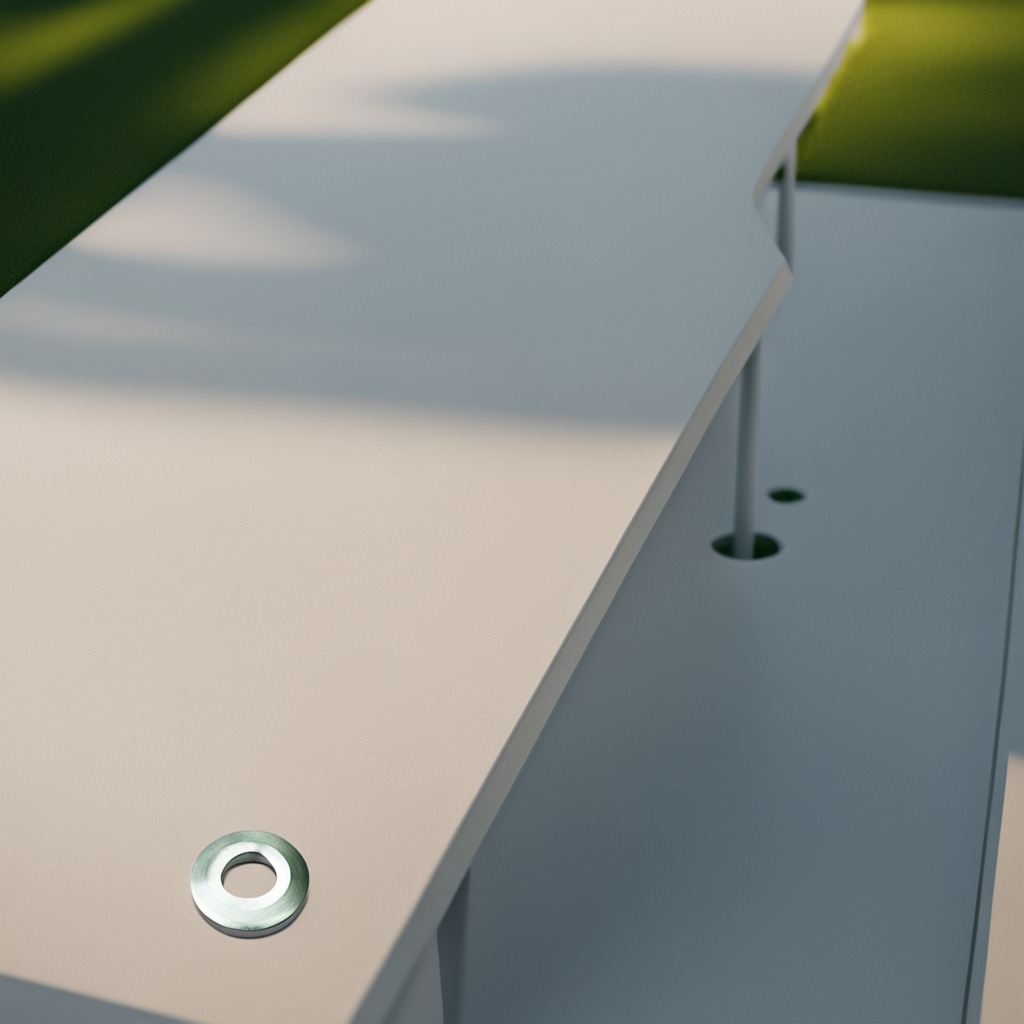
A flat metal washer is lying on a textured surface.